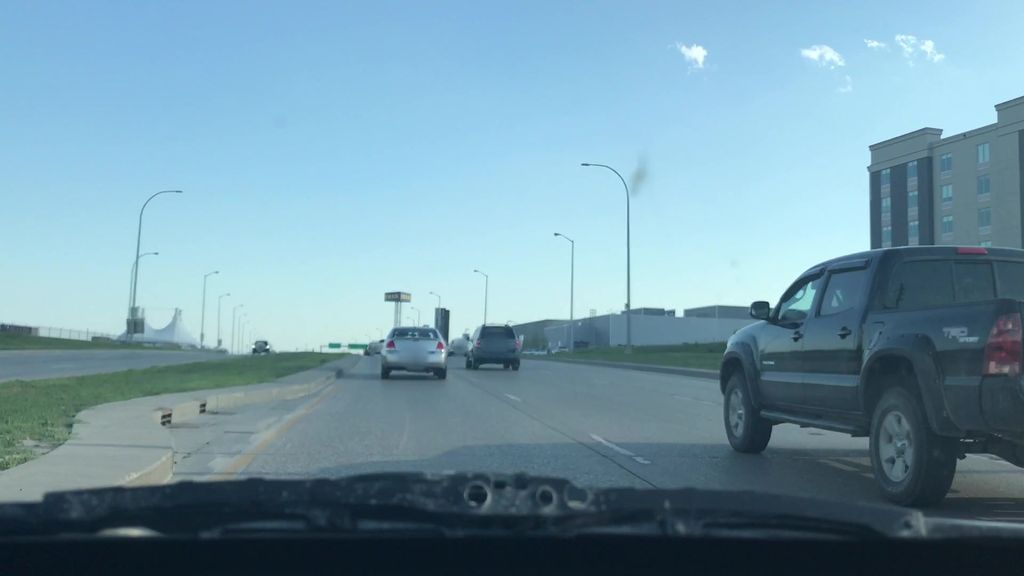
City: winnipeg